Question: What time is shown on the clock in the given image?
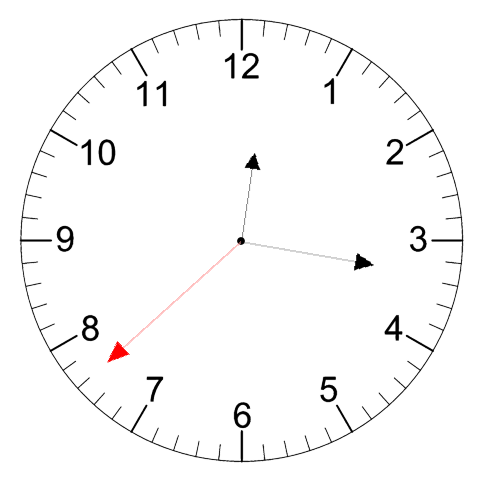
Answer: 12:16:38